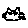
Label: cat